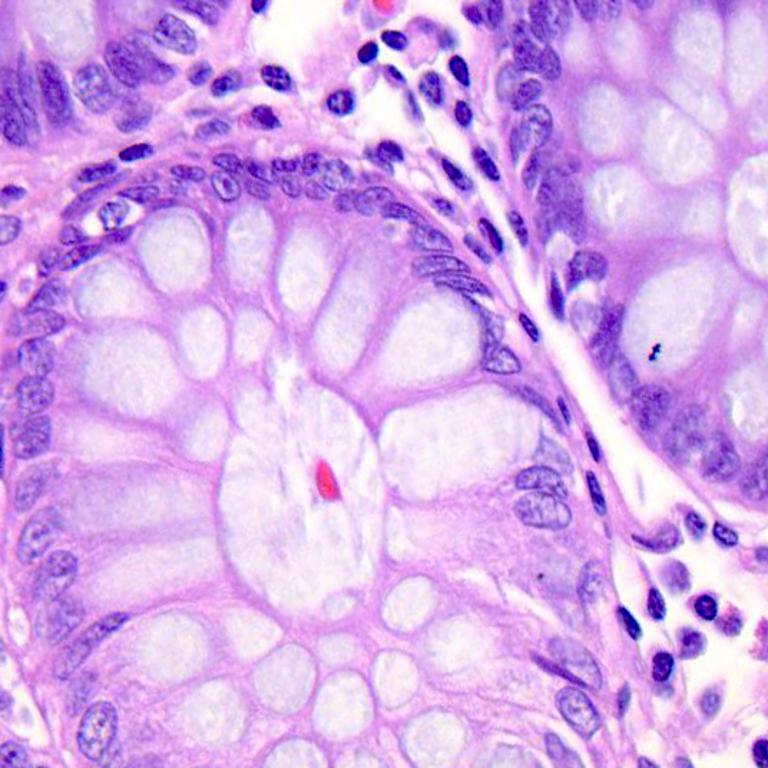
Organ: colon
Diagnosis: benign